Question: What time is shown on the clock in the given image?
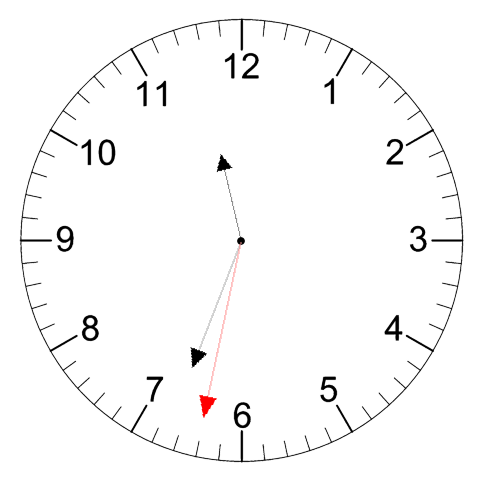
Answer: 11:33:32